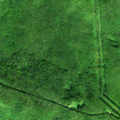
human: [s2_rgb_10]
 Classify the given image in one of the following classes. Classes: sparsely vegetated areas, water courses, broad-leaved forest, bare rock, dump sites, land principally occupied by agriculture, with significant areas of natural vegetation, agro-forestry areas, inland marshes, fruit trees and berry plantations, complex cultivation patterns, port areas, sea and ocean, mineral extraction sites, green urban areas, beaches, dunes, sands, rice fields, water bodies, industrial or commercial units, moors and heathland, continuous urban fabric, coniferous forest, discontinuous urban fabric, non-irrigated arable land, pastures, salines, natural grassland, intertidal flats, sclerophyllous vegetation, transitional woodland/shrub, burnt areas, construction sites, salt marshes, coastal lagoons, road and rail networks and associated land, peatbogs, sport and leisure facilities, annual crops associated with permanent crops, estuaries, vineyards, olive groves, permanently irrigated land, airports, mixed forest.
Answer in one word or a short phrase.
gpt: broad-leaved forest